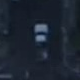
Vehicle type: Medium Vehicle